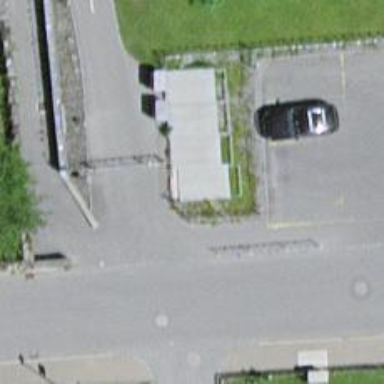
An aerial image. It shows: Set of steps on the road.